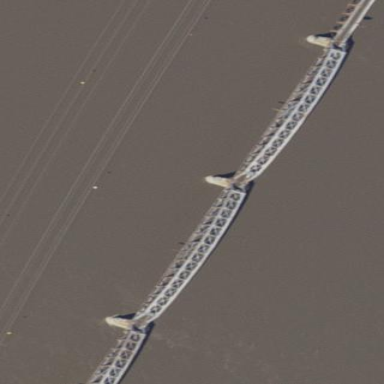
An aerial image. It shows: Man-made bridge.